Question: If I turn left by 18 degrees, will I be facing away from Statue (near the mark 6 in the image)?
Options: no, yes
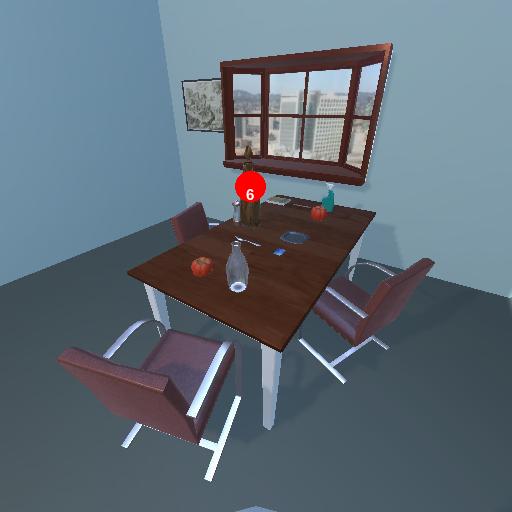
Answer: no